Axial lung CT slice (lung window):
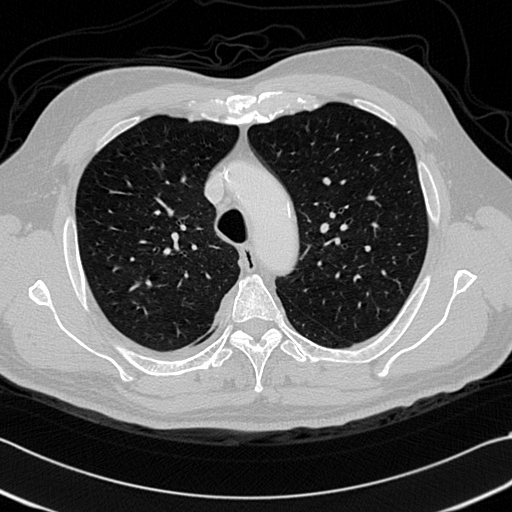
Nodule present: no